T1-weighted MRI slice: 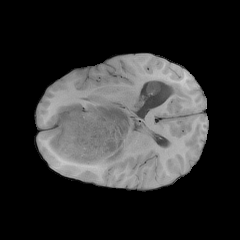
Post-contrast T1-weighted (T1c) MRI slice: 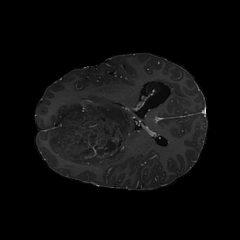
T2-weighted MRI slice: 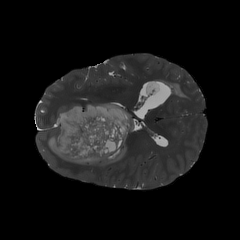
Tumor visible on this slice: yes